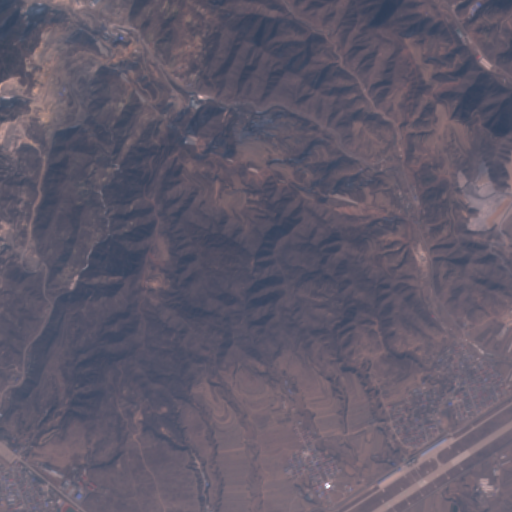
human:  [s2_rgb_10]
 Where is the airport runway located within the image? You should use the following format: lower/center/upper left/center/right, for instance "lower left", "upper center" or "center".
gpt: The airport runway is located in the lower right of the image.
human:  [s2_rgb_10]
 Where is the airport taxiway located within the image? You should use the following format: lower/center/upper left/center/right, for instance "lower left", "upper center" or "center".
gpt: The airport taxiway is located in the lower of the image.
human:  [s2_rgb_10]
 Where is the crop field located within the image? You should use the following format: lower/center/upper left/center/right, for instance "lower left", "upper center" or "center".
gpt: There is no crop field in the image.